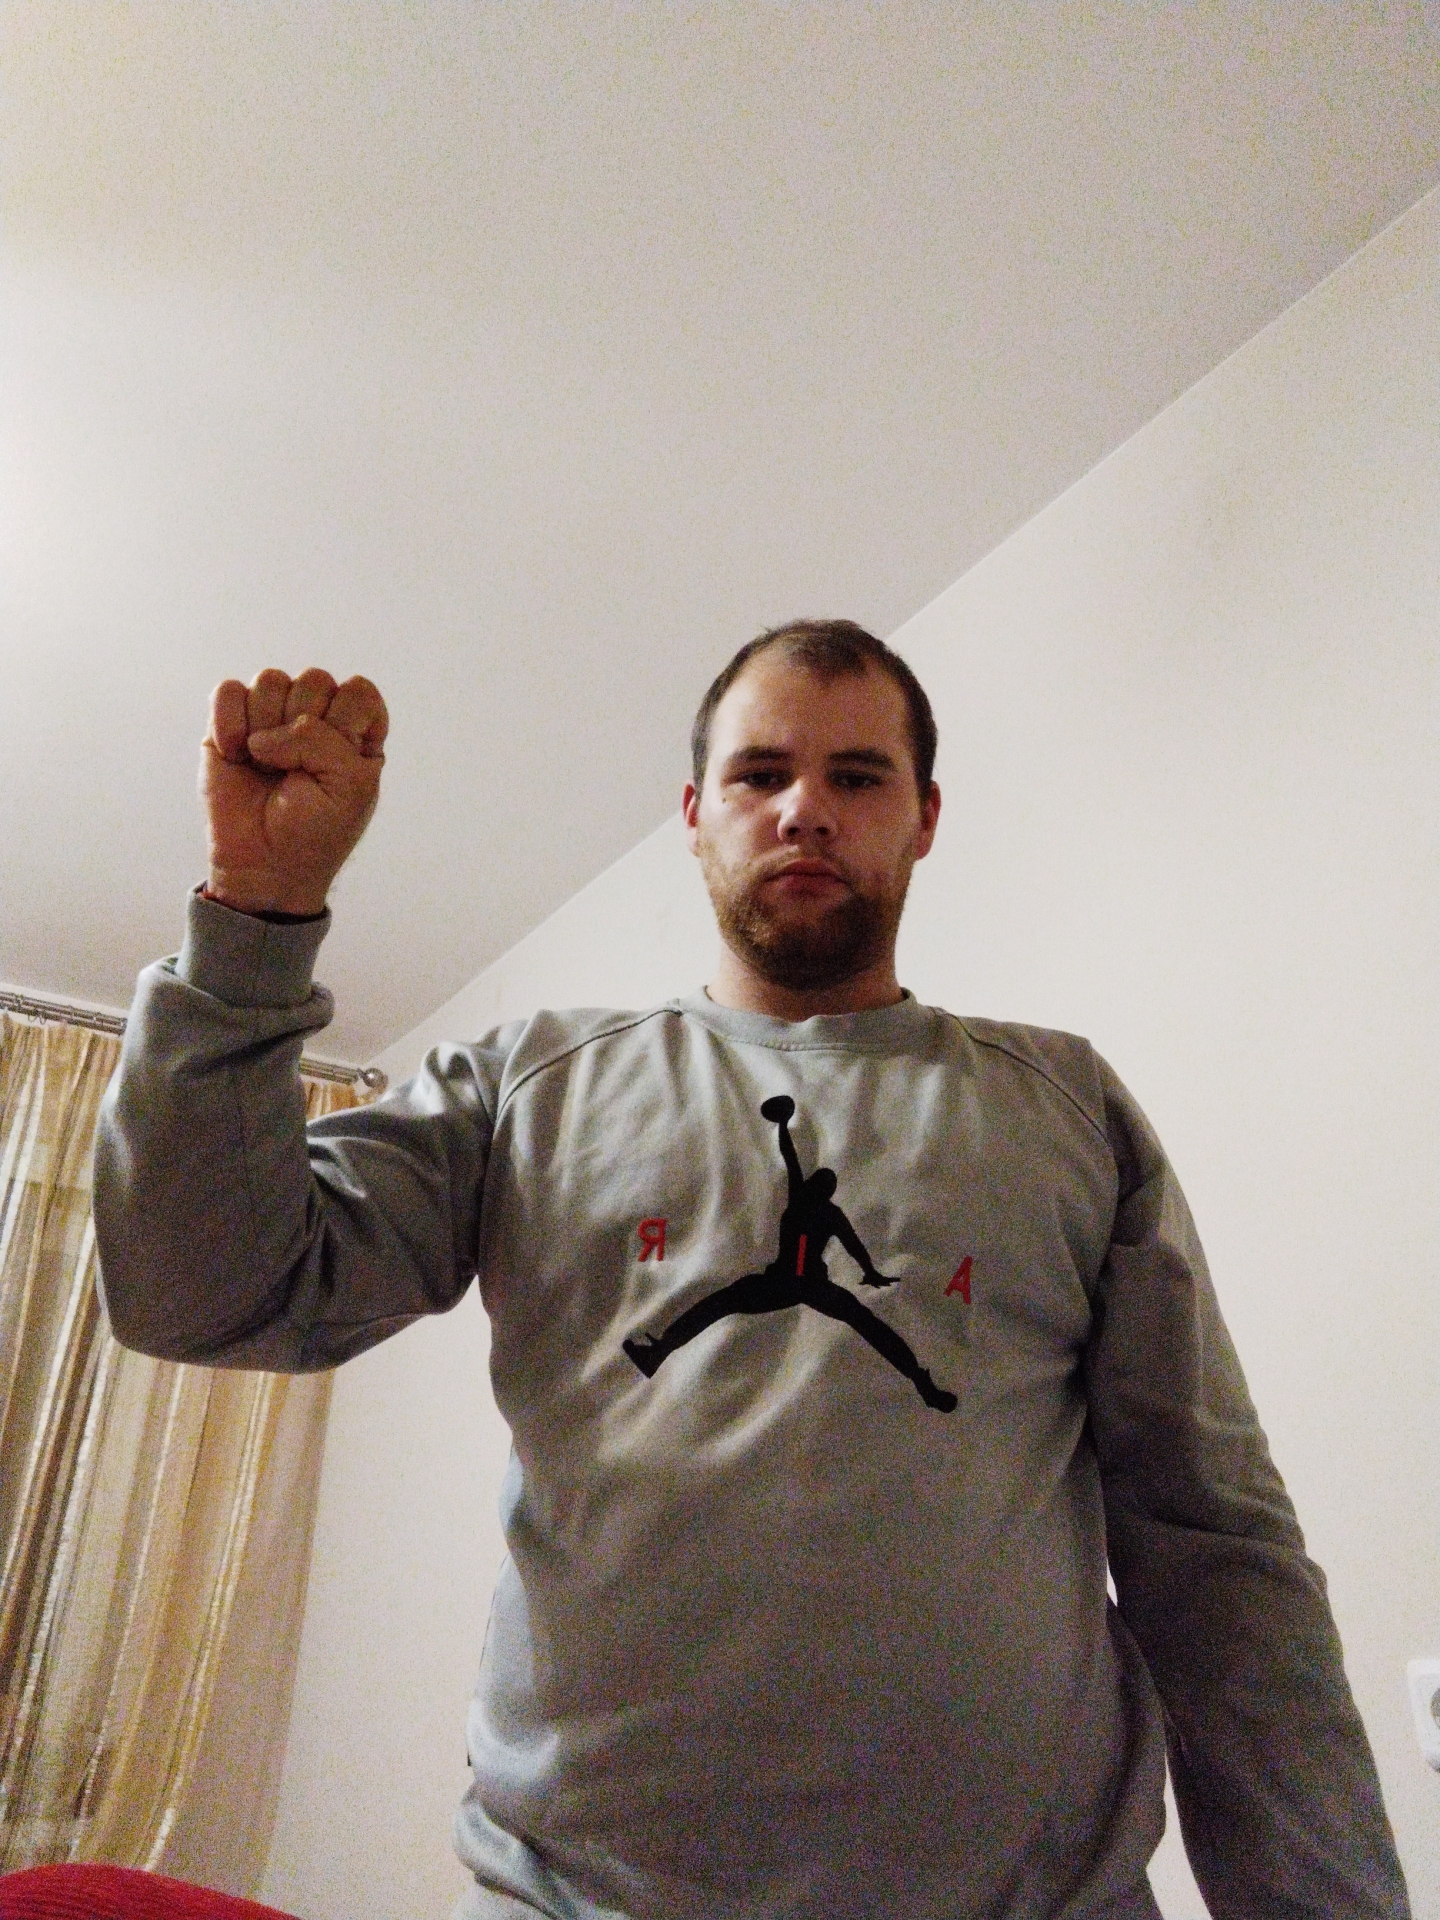
Label: noise